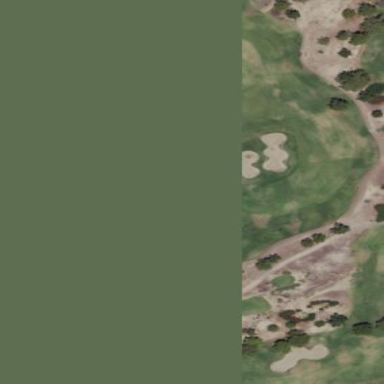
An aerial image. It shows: Area with grass used as rough in golf course.